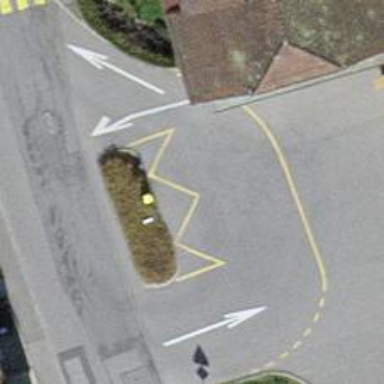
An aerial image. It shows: Public transport stop position.